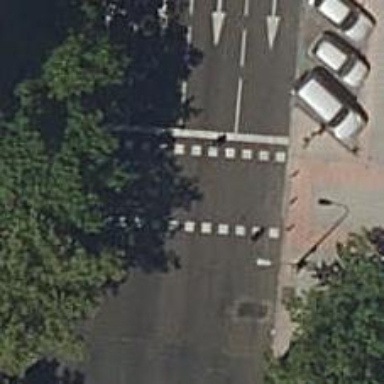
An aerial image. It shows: Traffic signals at road crossing.